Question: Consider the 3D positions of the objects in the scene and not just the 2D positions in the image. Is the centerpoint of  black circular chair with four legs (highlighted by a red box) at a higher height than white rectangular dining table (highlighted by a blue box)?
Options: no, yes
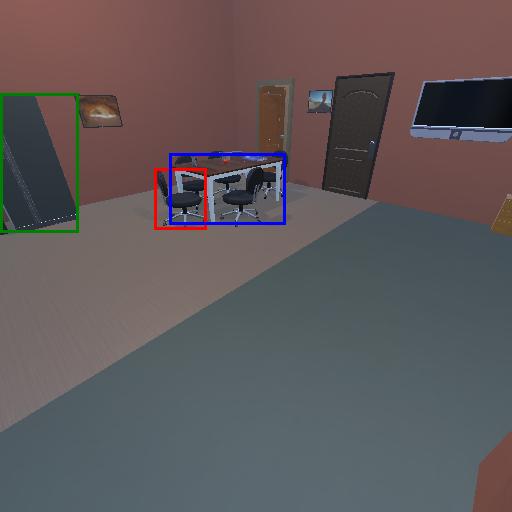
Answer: no